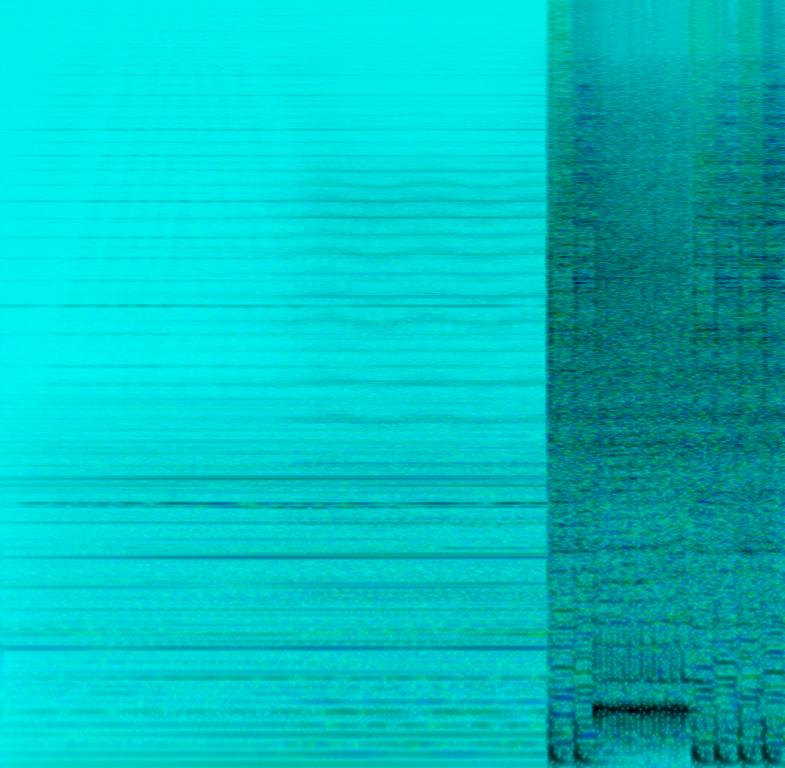
A drum is playing a lot of crash hits with fast and accurate snare rolls along to a backing track that contains an e-guitar playing a riff in a lower key. This song may be playing at a studio practicing.